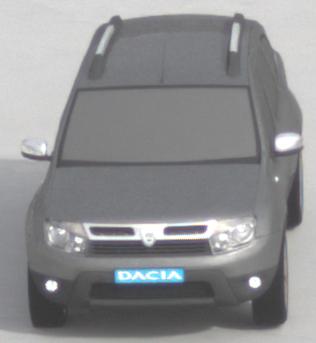
Make: Dacia
Model: Duster dCi 110 FAP
Detailed model: Duster (I)
Model produced from: 2010/06
Model produced until: 2013/11
Doors: 5
Color: gray
Road condition: dry road
Daytime: morning or afternoon
Contrast: low contrast